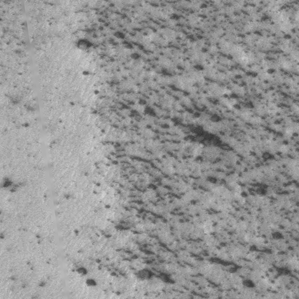
Label: frost